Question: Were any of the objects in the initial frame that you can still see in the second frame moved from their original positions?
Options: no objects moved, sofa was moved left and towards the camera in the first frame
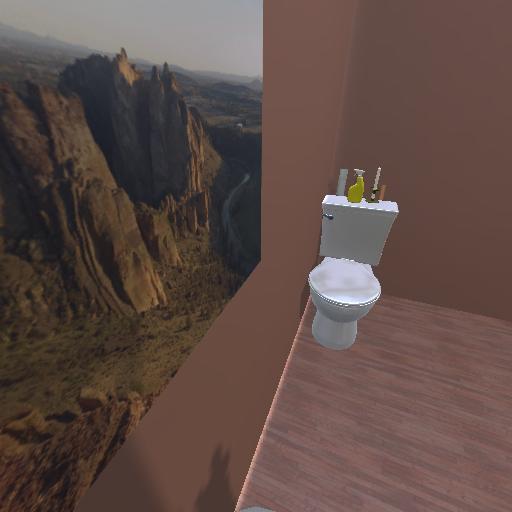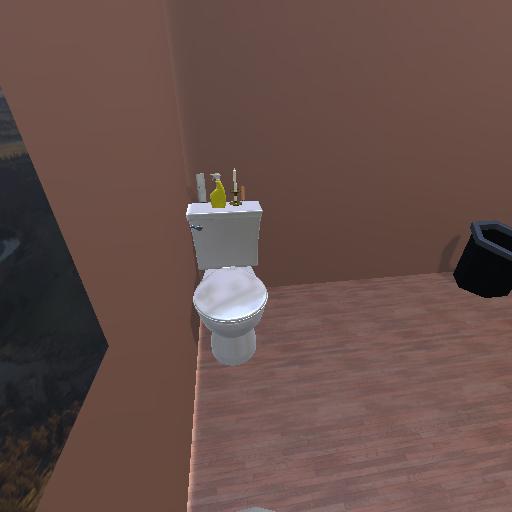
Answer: no objects moved